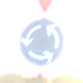
Verkehrszeichen: Kreisverkehr
Zusatzzeichen oben: VorfahrtGewaehren
Umgebung: Outdoor, Nature
Tageszeit: SunriseSunset
Wetter: PartlyCloudy
Licht: Natural
Jahreszeit: NotSpecified
Kontrast: MediumContrast